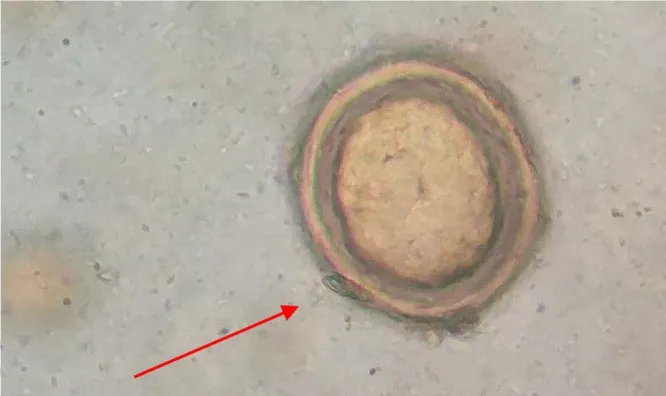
S. japonicum egg where the red arrow indicates a knob (x40).
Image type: medical_photograph (other_medical_photograph)